Field crop: maize
Growth stage: 2
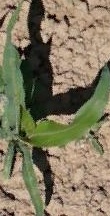
Species: maize